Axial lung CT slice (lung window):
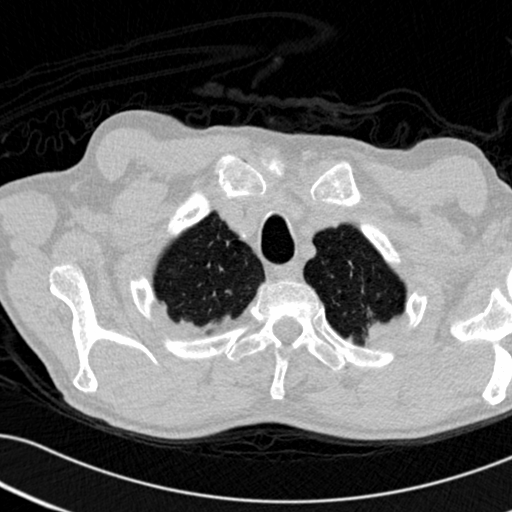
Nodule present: no